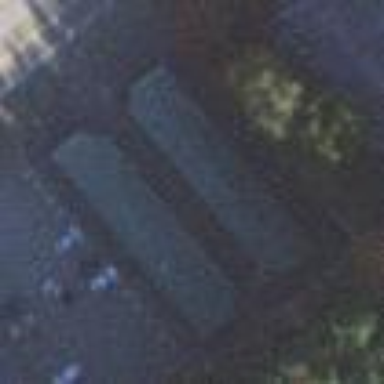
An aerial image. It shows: Storage rental shop.